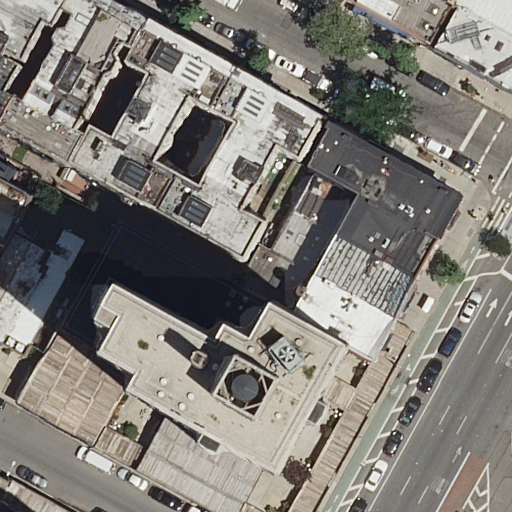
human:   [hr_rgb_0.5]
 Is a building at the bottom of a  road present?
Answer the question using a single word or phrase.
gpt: yes

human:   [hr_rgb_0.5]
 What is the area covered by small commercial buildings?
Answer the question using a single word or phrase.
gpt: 0m2

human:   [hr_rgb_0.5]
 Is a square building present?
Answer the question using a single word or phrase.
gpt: no

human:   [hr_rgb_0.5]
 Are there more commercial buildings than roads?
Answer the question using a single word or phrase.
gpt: no

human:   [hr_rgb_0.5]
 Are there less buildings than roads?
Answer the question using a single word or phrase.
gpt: no

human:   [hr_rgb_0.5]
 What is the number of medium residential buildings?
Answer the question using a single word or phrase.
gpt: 8

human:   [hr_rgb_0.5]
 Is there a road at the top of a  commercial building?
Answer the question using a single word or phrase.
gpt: no

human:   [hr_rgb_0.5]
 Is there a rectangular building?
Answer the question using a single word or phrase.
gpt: yes

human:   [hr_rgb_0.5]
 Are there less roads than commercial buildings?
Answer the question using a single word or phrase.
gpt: no

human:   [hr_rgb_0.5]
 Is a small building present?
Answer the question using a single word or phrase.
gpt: yes

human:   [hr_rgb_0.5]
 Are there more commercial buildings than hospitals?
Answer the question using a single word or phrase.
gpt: no

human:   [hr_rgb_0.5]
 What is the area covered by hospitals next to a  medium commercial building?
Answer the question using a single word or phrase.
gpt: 0m2

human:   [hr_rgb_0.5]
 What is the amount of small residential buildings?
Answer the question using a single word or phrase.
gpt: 4

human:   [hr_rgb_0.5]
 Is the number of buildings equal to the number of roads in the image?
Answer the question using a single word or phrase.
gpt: no

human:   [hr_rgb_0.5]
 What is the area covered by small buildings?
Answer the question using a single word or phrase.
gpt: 208m2

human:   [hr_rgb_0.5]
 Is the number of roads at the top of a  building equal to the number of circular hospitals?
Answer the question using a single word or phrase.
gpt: no

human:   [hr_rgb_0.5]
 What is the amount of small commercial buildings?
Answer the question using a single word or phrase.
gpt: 0

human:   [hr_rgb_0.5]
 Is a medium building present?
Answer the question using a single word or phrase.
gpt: yes

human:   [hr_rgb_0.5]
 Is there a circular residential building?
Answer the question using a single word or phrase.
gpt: no

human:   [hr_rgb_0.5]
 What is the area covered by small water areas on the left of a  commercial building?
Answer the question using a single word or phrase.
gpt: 0m2

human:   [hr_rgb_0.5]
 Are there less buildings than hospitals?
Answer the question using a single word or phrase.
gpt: no

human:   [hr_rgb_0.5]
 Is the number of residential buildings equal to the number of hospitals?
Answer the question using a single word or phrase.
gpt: no

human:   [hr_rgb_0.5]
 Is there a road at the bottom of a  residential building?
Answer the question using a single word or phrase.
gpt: yes

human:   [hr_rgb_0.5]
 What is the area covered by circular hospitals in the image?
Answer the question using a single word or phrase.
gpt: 0m2

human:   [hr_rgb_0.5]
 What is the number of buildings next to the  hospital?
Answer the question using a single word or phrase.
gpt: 15

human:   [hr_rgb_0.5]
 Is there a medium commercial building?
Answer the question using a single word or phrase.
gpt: no

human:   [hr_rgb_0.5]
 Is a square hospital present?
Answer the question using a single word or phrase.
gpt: no

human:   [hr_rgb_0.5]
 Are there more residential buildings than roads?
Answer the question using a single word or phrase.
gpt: yes

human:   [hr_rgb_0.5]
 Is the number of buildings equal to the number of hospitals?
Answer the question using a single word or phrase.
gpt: no

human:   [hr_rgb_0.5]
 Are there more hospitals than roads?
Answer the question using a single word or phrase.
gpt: no

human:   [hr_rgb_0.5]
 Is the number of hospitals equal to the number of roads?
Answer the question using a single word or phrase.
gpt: no

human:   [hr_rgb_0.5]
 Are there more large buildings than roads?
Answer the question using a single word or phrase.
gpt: no

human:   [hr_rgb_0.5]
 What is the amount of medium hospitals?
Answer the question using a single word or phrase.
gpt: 0

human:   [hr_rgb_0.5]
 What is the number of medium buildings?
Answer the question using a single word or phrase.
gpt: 8

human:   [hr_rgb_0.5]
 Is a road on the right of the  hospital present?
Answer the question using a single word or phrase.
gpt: yes

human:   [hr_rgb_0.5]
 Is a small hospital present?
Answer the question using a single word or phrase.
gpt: no